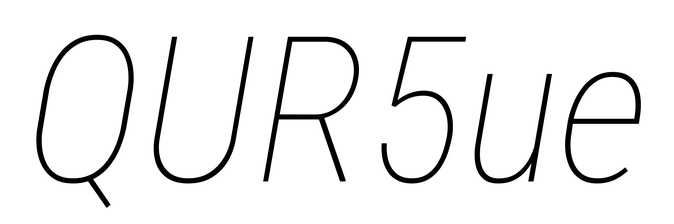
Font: Roboto-Italic_Condensed_Thin_Italic